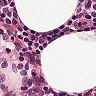
Metastatic tissue present: no